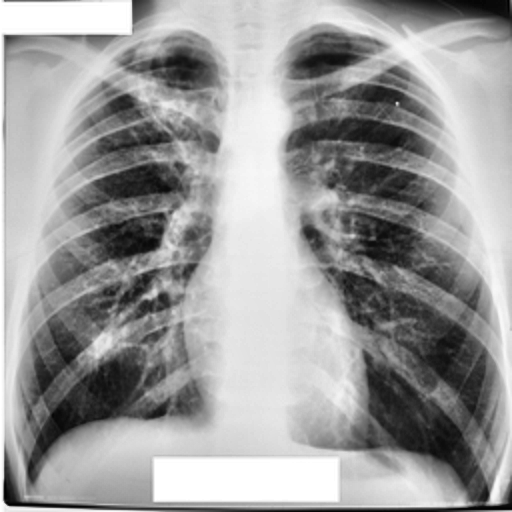
Finding: TUBERCULOSIS